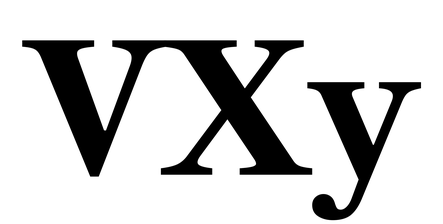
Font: LibreCaslonText_Bold